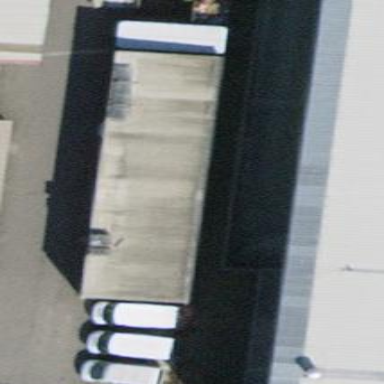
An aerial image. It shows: View of roof of building.